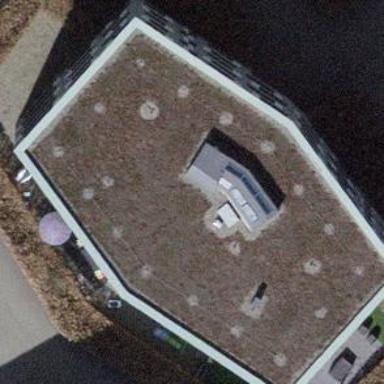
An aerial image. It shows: Apartment building with flat roof.